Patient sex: M
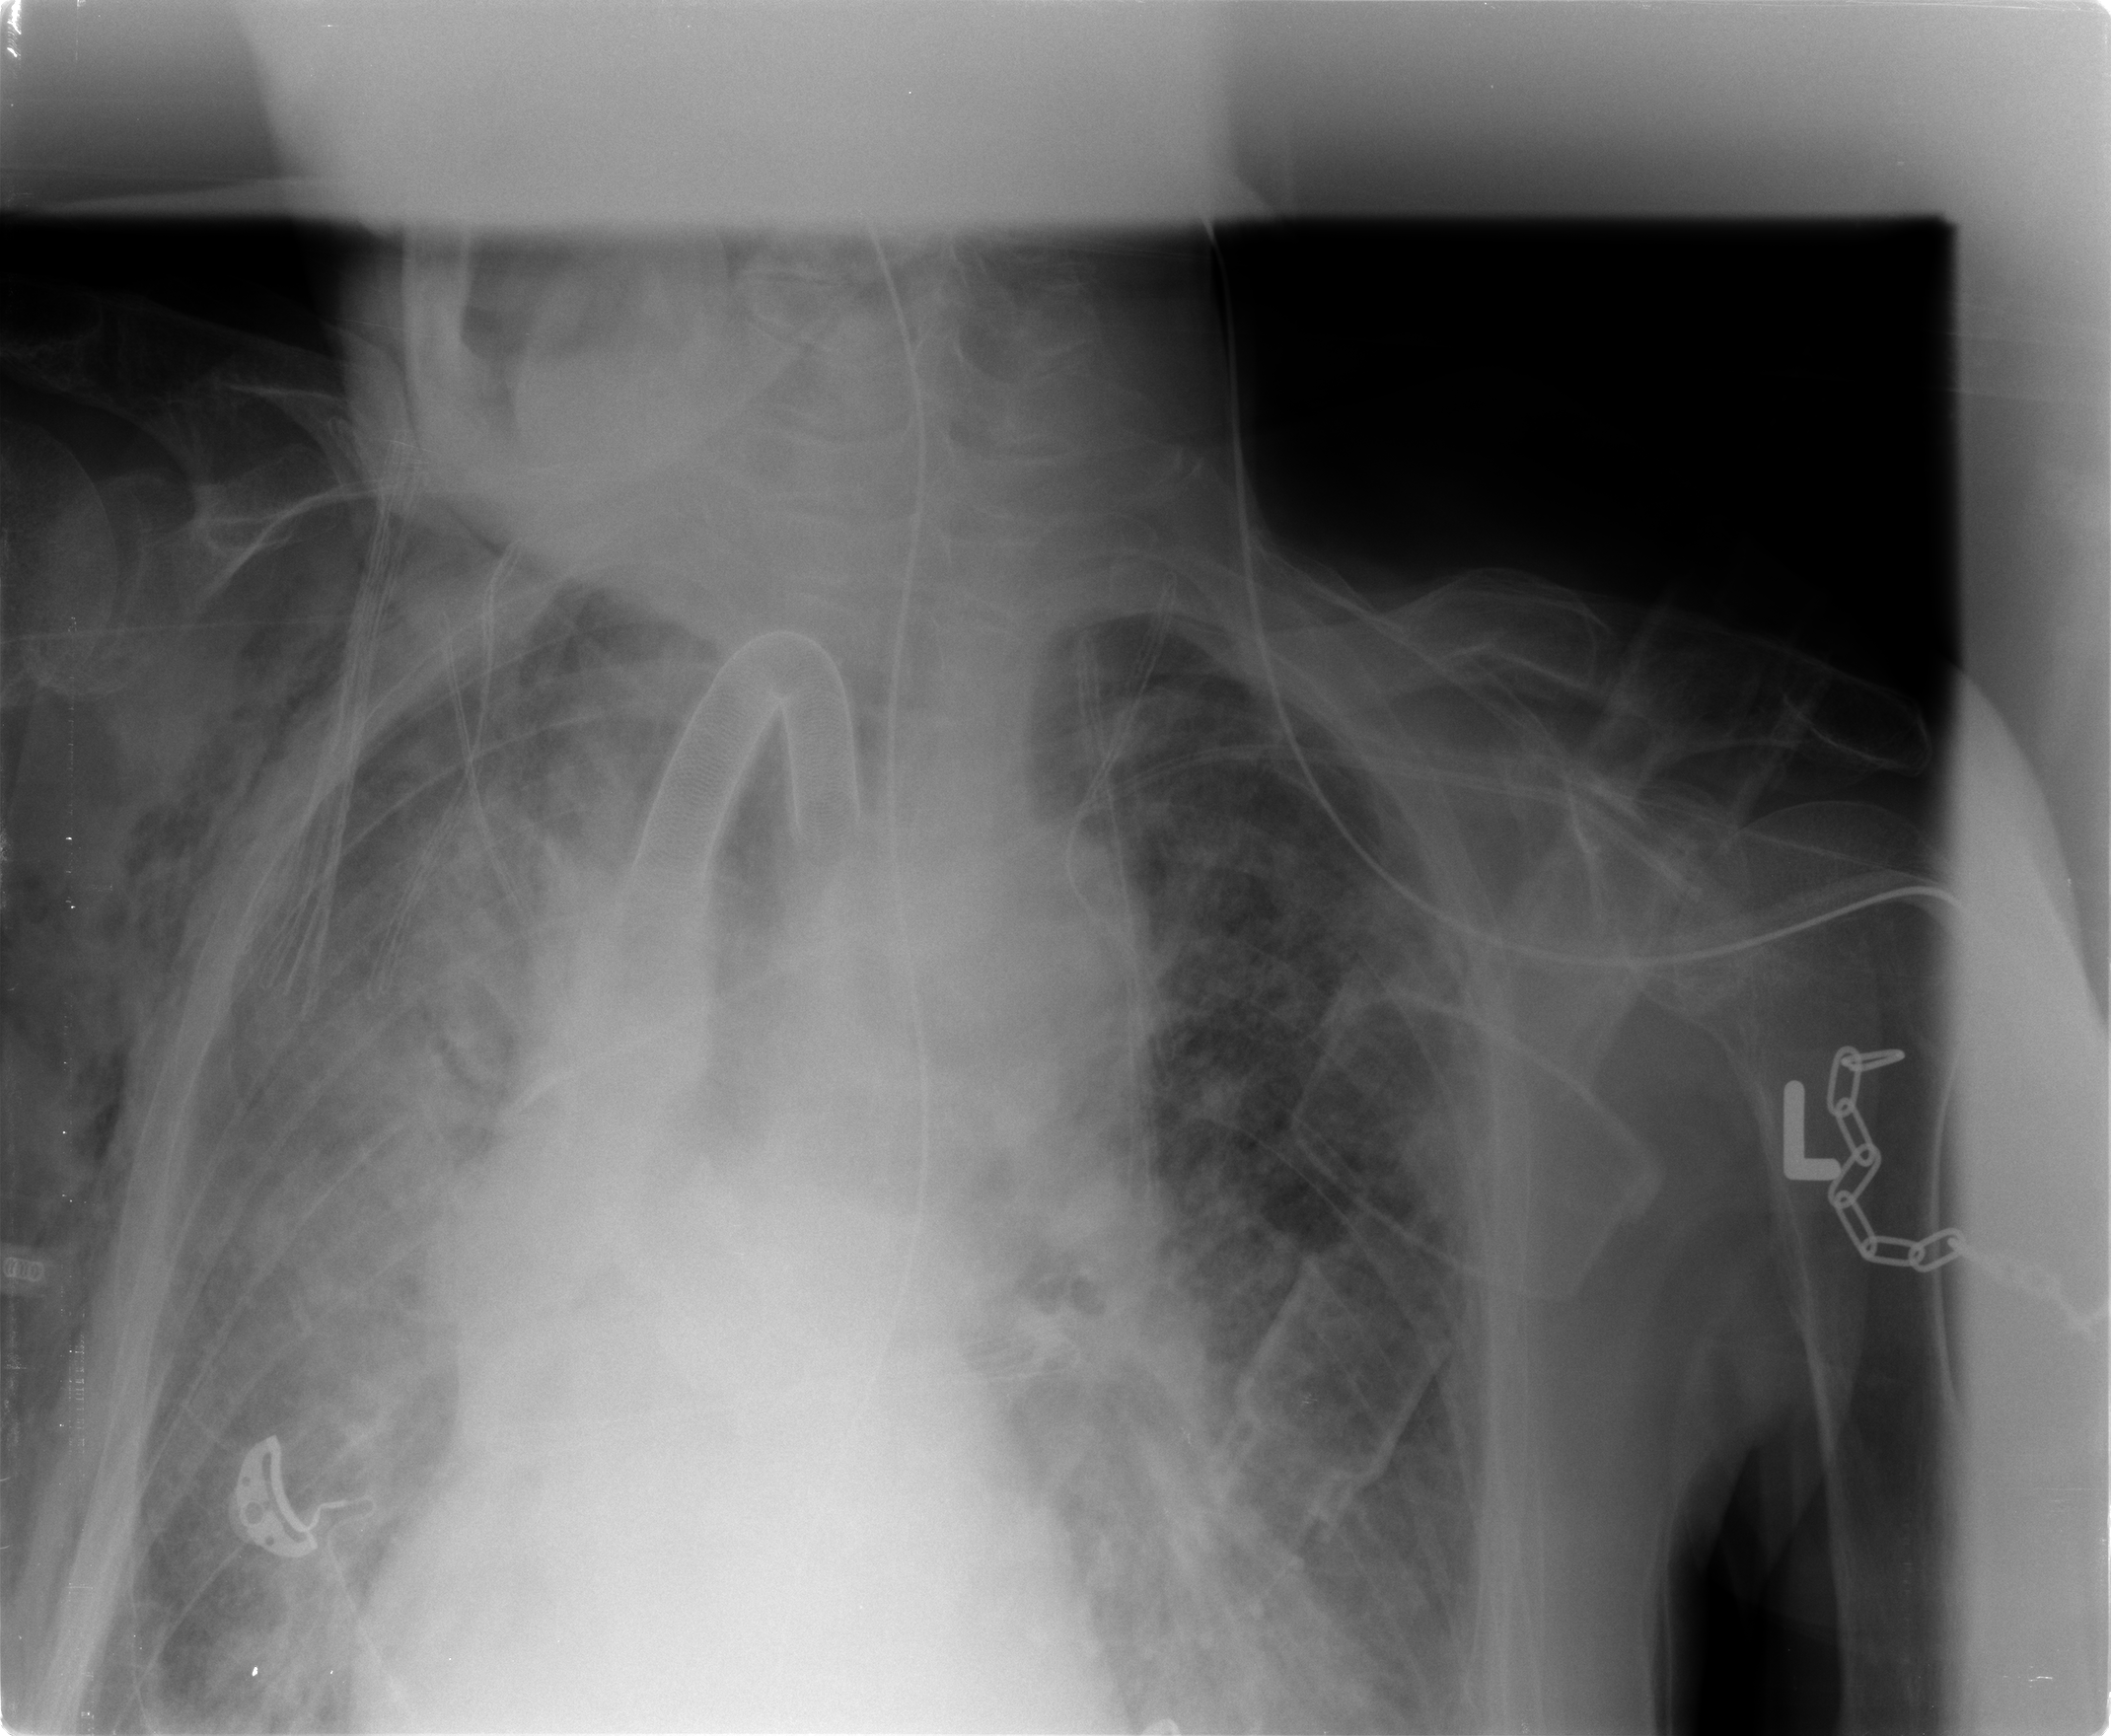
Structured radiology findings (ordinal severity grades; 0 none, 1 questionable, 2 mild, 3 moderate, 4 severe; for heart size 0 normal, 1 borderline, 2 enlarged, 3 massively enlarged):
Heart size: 2
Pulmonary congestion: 2
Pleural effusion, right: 0
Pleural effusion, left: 0
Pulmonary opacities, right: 3
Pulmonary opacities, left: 3
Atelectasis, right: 3
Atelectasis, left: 3